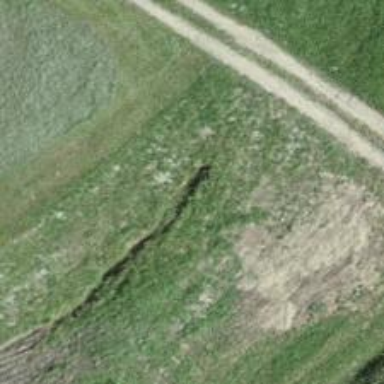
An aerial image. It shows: Culvert tunnel crossing ditch waterway.